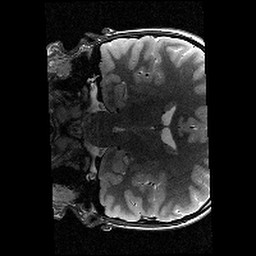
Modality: T2w
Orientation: coronal
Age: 11
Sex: male
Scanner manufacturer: siemens
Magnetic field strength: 3 T
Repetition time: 9.23 s
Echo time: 0.067 s